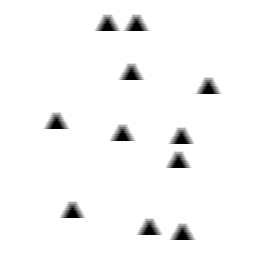
Squares: 0
Triangles: 11
Stars: 0
Total shapes: 11